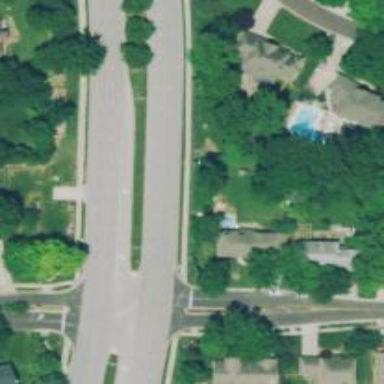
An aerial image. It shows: Road with dash markings.